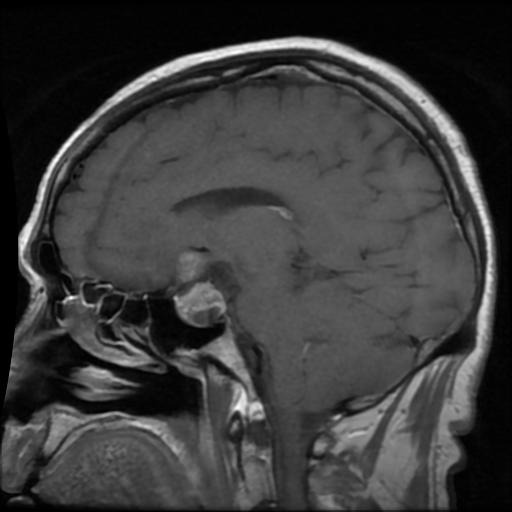
Label: pituitary